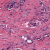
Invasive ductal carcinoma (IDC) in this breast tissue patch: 0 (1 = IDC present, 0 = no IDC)